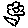
Label: flower